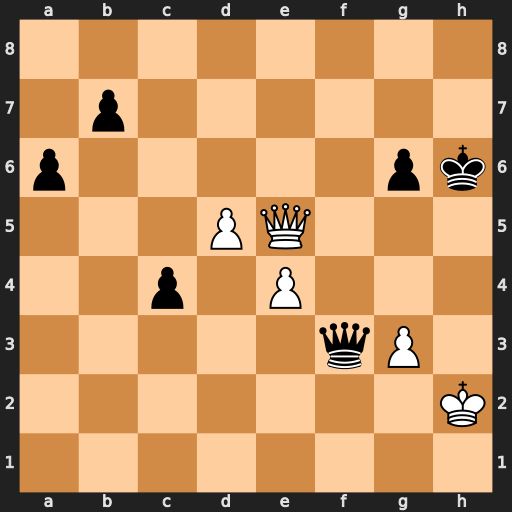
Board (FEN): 8/1p6/p5pk/3PQ3/2p1P3/5qP1/7K/8
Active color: w
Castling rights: -
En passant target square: -
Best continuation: Qh8+ Kg5 Qh4#